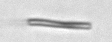
Label: fiber